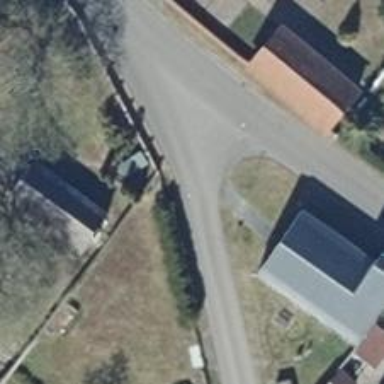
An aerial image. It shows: Road with "give way" sign.